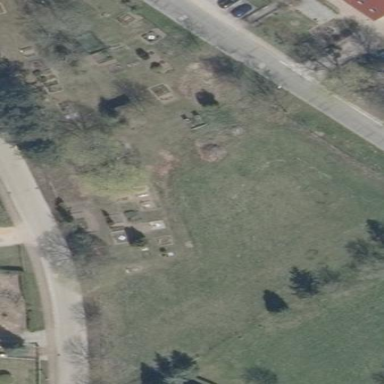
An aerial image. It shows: Cemetery.